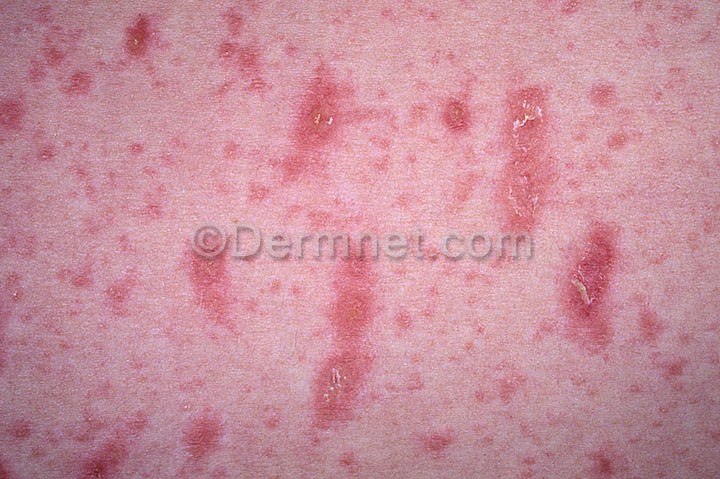
Disease: Psoriasis pictures Lichen Planus and related diseases